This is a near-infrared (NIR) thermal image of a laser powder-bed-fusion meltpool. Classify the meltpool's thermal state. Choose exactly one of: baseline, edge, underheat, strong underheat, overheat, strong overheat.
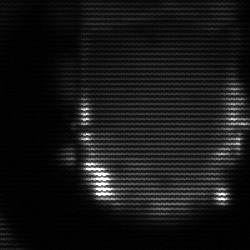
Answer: baseline